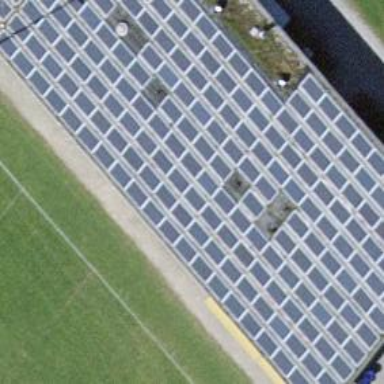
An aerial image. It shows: Solar photovoltaic panel generator.